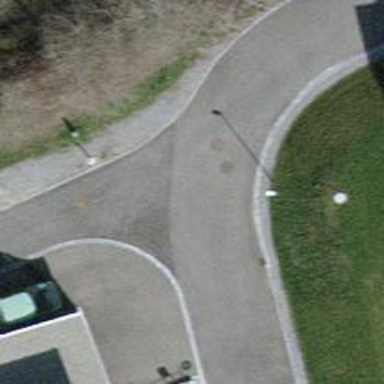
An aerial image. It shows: Residential road with grade3 track type.